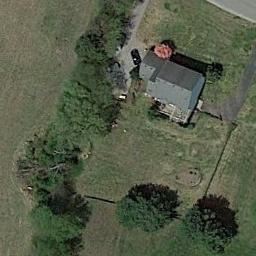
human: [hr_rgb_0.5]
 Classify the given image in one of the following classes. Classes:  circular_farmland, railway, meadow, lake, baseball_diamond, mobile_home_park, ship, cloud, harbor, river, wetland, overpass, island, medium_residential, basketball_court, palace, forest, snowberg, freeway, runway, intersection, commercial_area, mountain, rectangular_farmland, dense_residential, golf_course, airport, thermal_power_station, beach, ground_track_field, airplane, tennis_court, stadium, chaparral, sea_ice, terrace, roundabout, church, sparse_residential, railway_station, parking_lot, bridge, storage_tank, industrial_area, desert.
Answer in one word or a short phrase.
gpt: sparse_residential